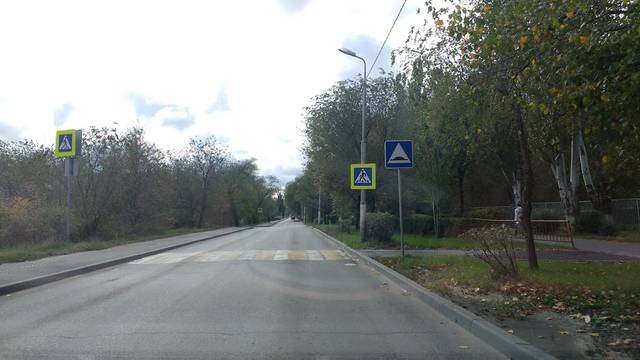
Region: Russia
Coordinates: 48.775, 44.57